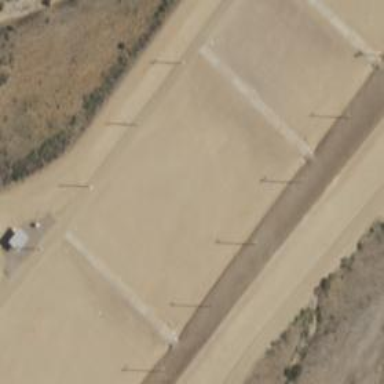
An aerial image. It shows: Shooting range on leisure land pitch.